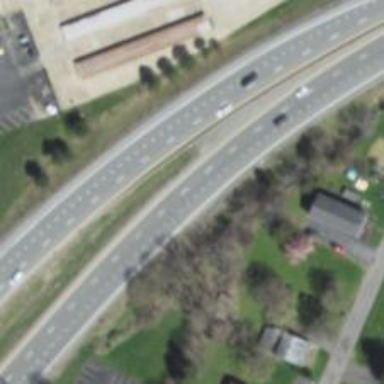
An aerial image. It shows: Trunk highway with expressway features.